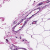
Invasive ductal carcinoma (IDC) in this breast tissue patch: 0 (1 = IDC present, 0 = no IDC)